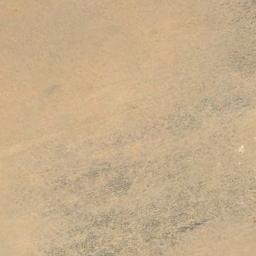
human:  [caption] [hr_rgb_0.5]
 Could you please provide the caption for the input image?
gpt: The desert has yellow sand and flat terrain .

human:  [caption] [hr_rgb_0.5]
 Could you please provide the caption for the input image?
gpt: The yellow desert is full of sparse plants .

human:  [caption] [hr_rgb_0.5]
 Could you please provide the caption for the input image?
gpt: There are some bare rocks in this desert .

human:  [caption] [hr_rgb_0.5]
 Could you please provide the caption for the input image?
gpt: It is a large piece of flat yellow desert .

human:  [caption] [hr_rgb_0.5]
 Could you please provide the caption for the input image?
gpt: A yellow desert covered by sand and some bare land .